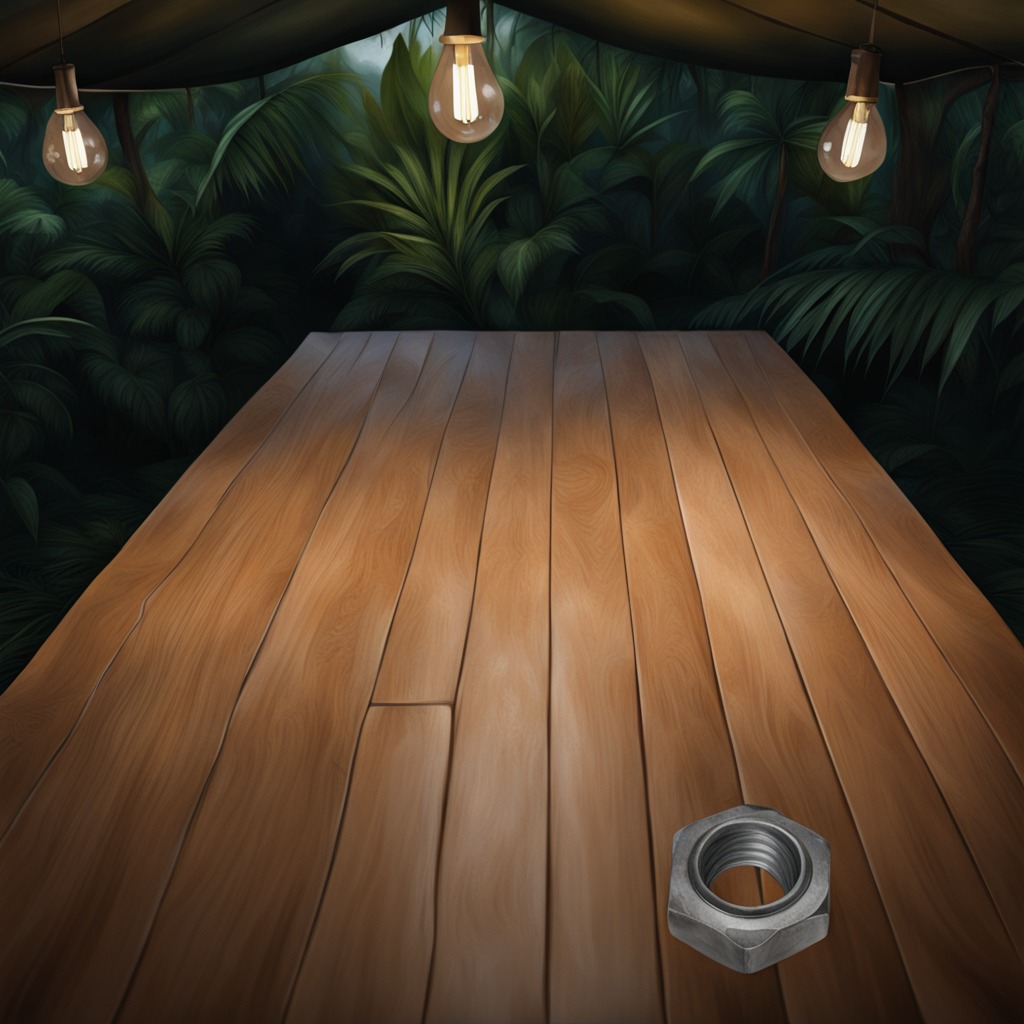
A metal nut lies on a wooden table inside a jungle field workshop tent at night.